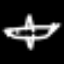
Label: airplane